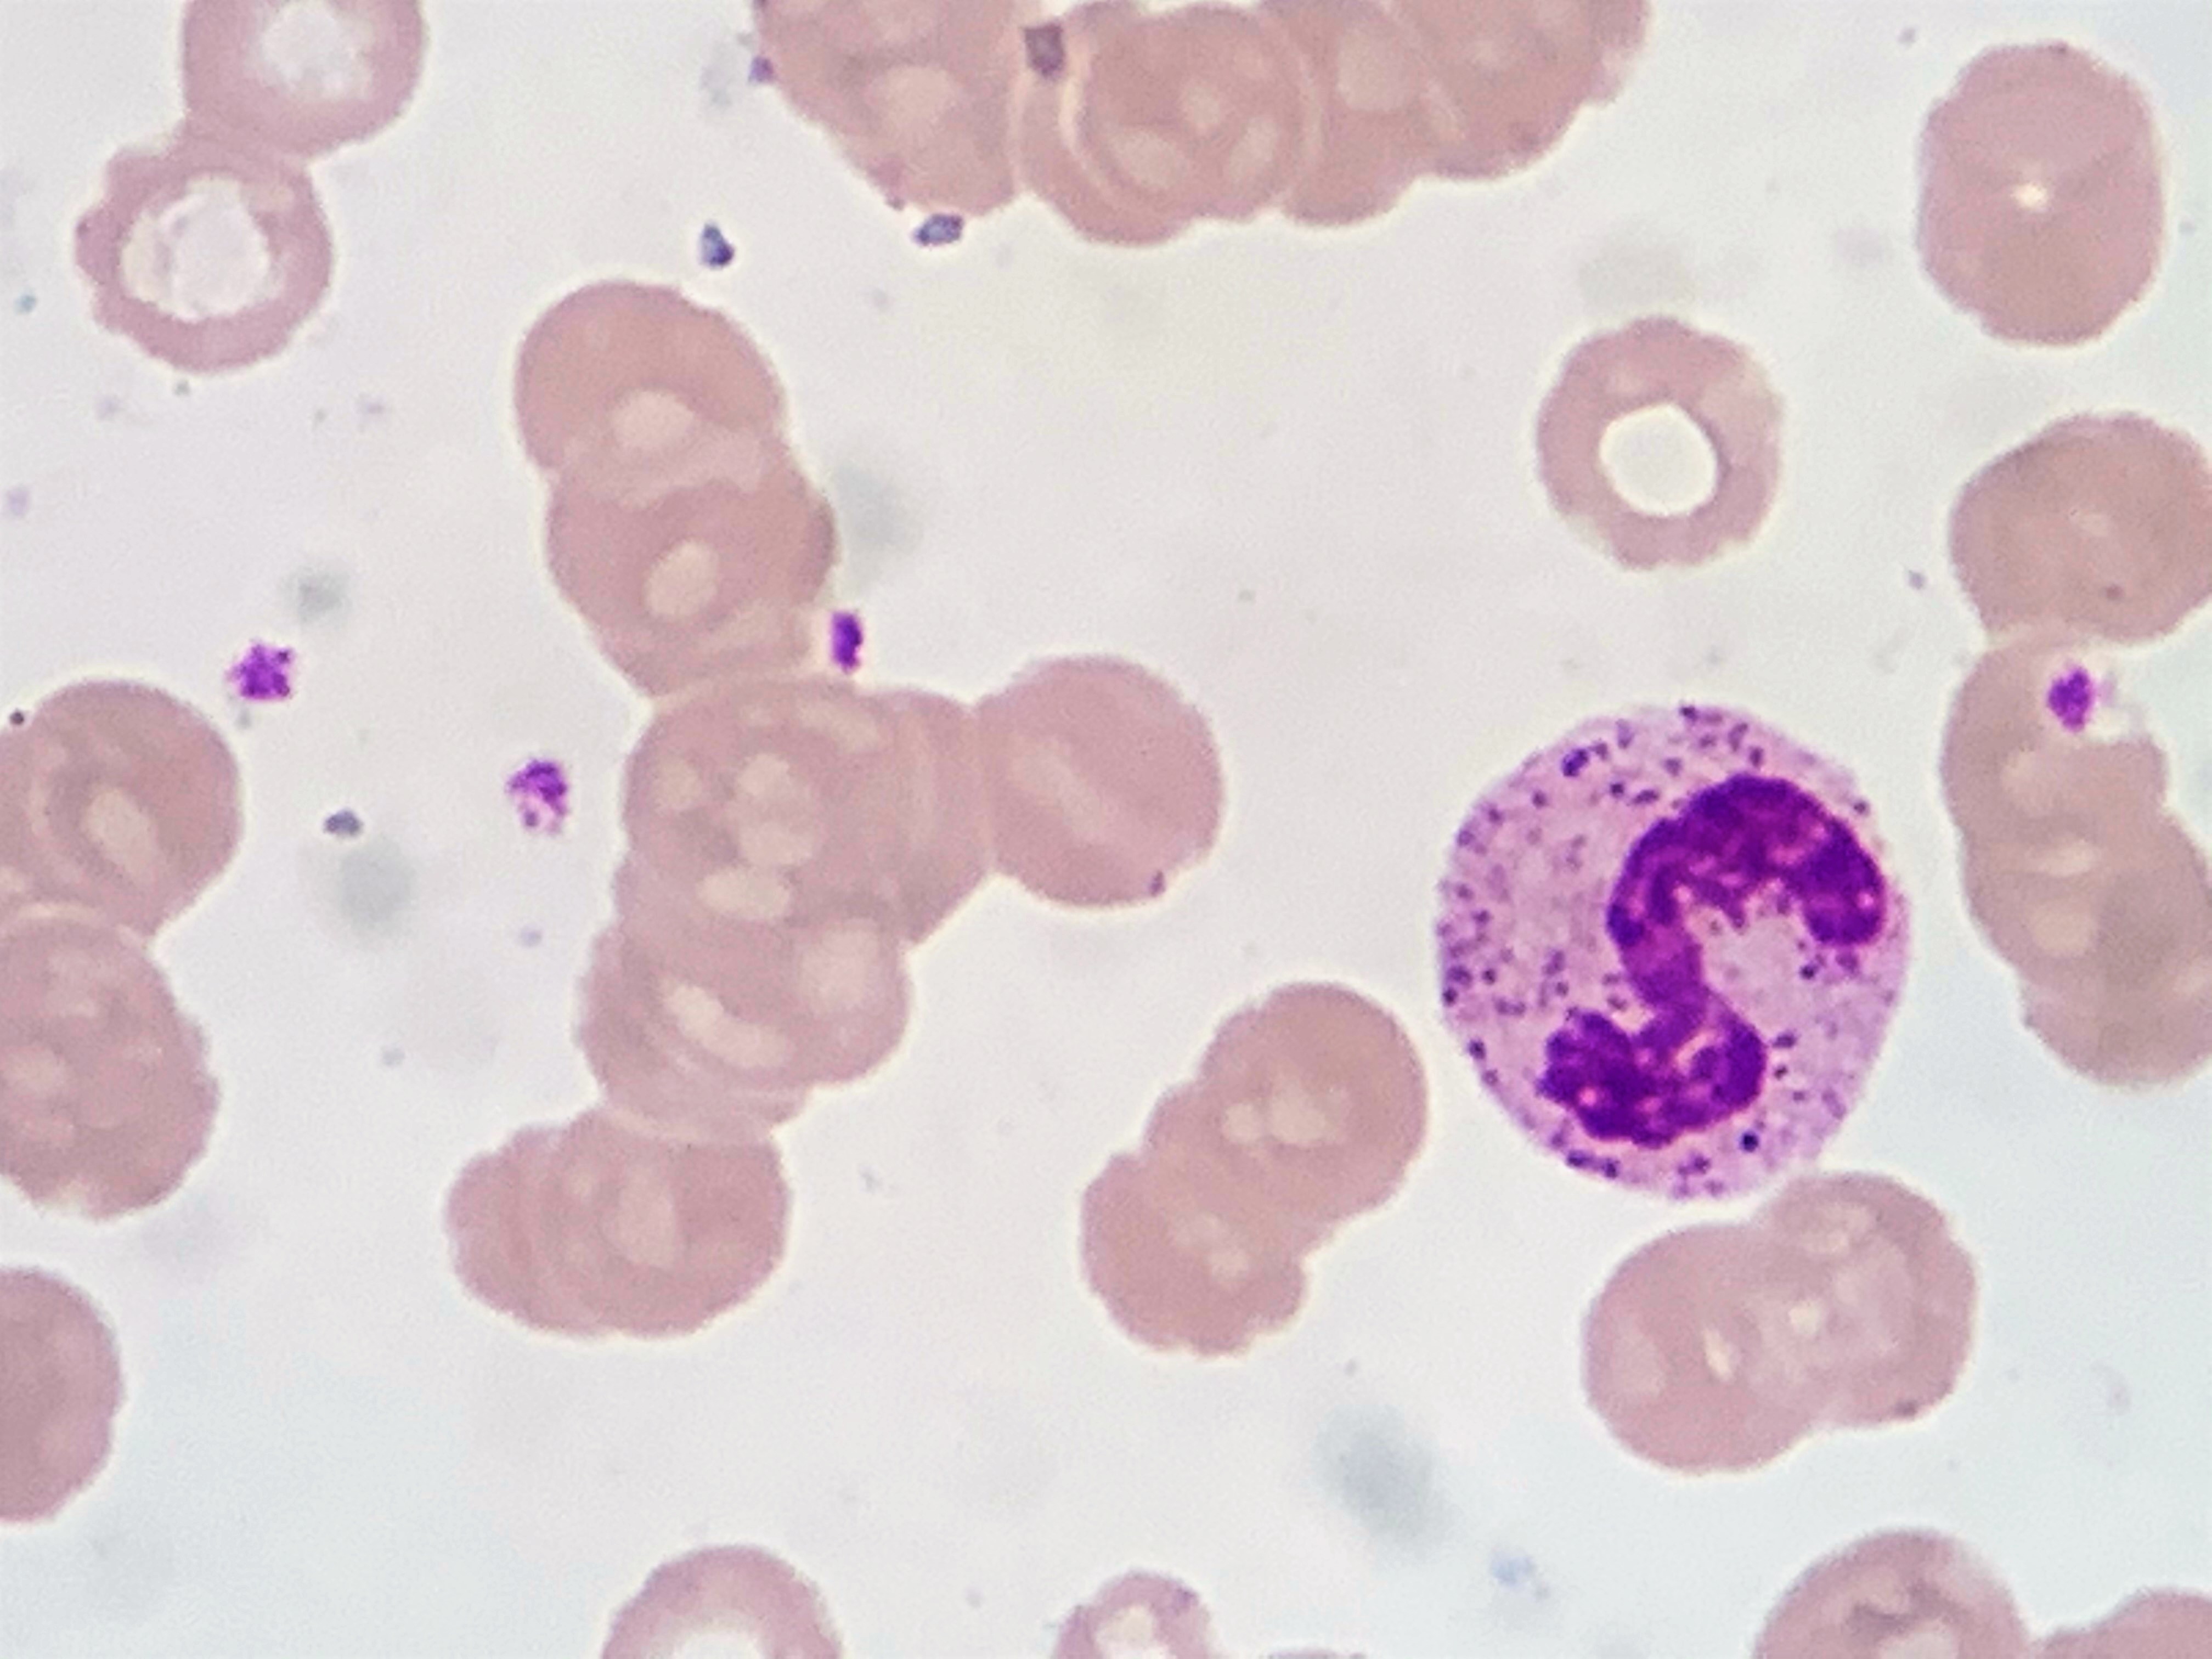
Cell type: NEUTROPHILS